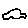
Label: car